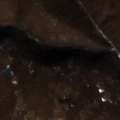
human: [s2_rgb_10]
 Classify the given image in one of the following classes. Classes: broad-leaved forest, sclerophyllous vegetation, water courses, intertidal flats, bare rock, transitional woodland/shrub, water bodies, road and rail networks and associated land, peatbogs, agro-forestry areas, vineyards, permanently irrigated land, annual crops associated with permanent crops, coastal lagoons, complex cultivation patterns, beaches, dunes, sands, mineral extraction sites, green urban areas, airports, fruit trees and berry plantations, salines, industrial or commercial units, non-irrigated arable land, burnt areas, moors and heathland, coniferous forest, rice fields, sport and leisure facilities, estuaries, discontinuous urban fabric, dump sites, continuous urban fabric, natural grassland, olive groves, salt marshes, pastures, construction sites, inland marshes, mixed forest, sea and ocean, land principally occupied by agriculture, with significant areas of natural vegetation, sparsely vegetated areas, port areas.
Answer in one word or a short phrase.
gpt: land principally occupied by agriculture, with significant areas of natural vegetation, broad-leaved forest, transitional woodland/shrub